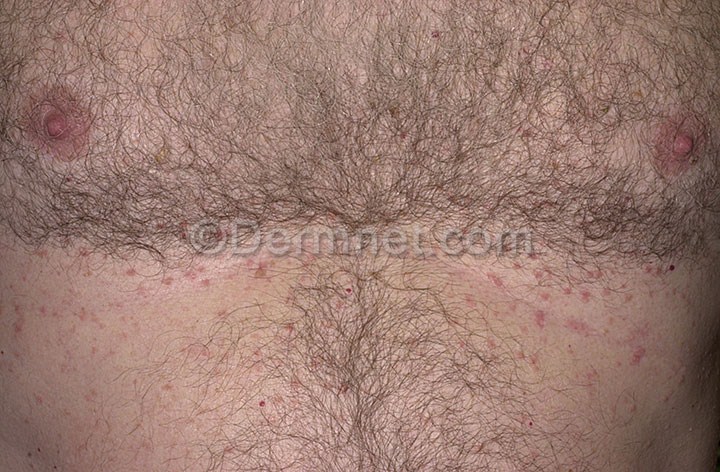
Disease: Bullous Disease Photos